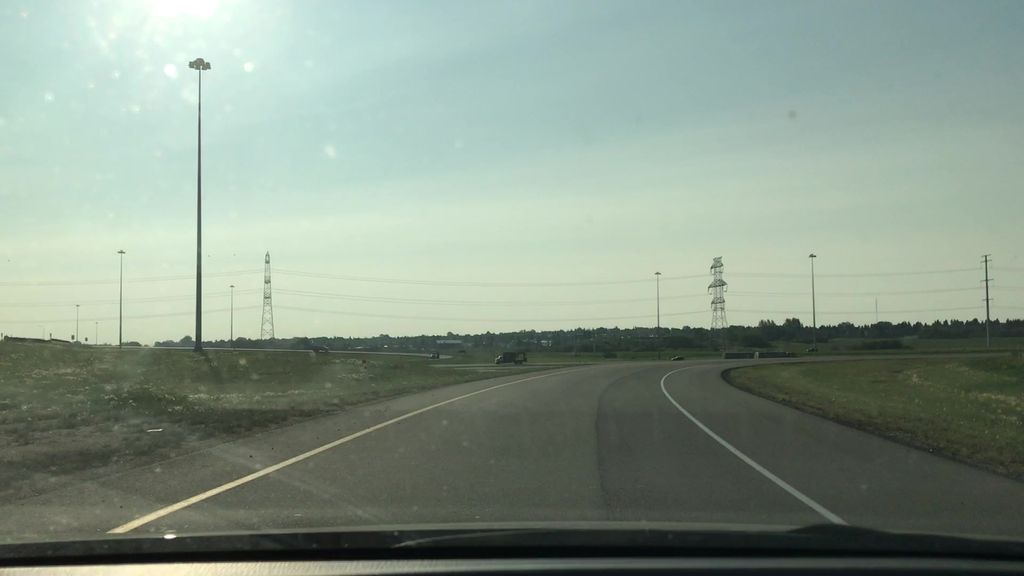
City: edmonton